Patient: sex F, age 69
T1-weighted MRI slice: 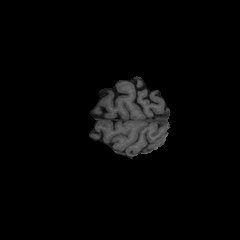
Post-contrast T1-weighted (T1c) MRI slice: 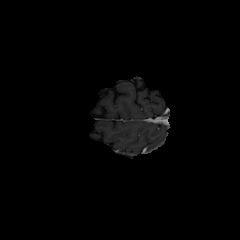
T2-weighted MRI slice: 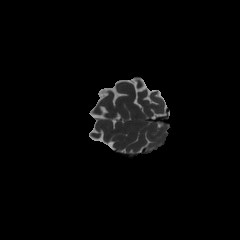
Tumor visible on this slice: no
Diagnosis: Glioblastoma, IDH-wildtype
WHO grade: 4